Interaction volume radius: 5 \u00c5
Interaction volume height: 10 \u00c5
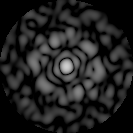
Disorder parameter: 0.7883